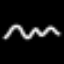
Label: squiggle